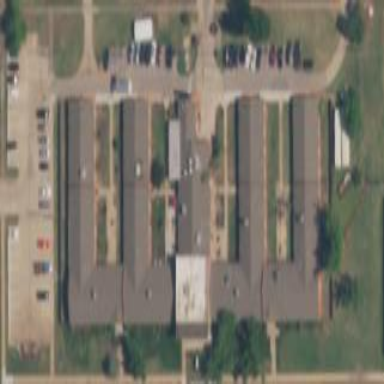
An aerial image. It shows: Nursing home.